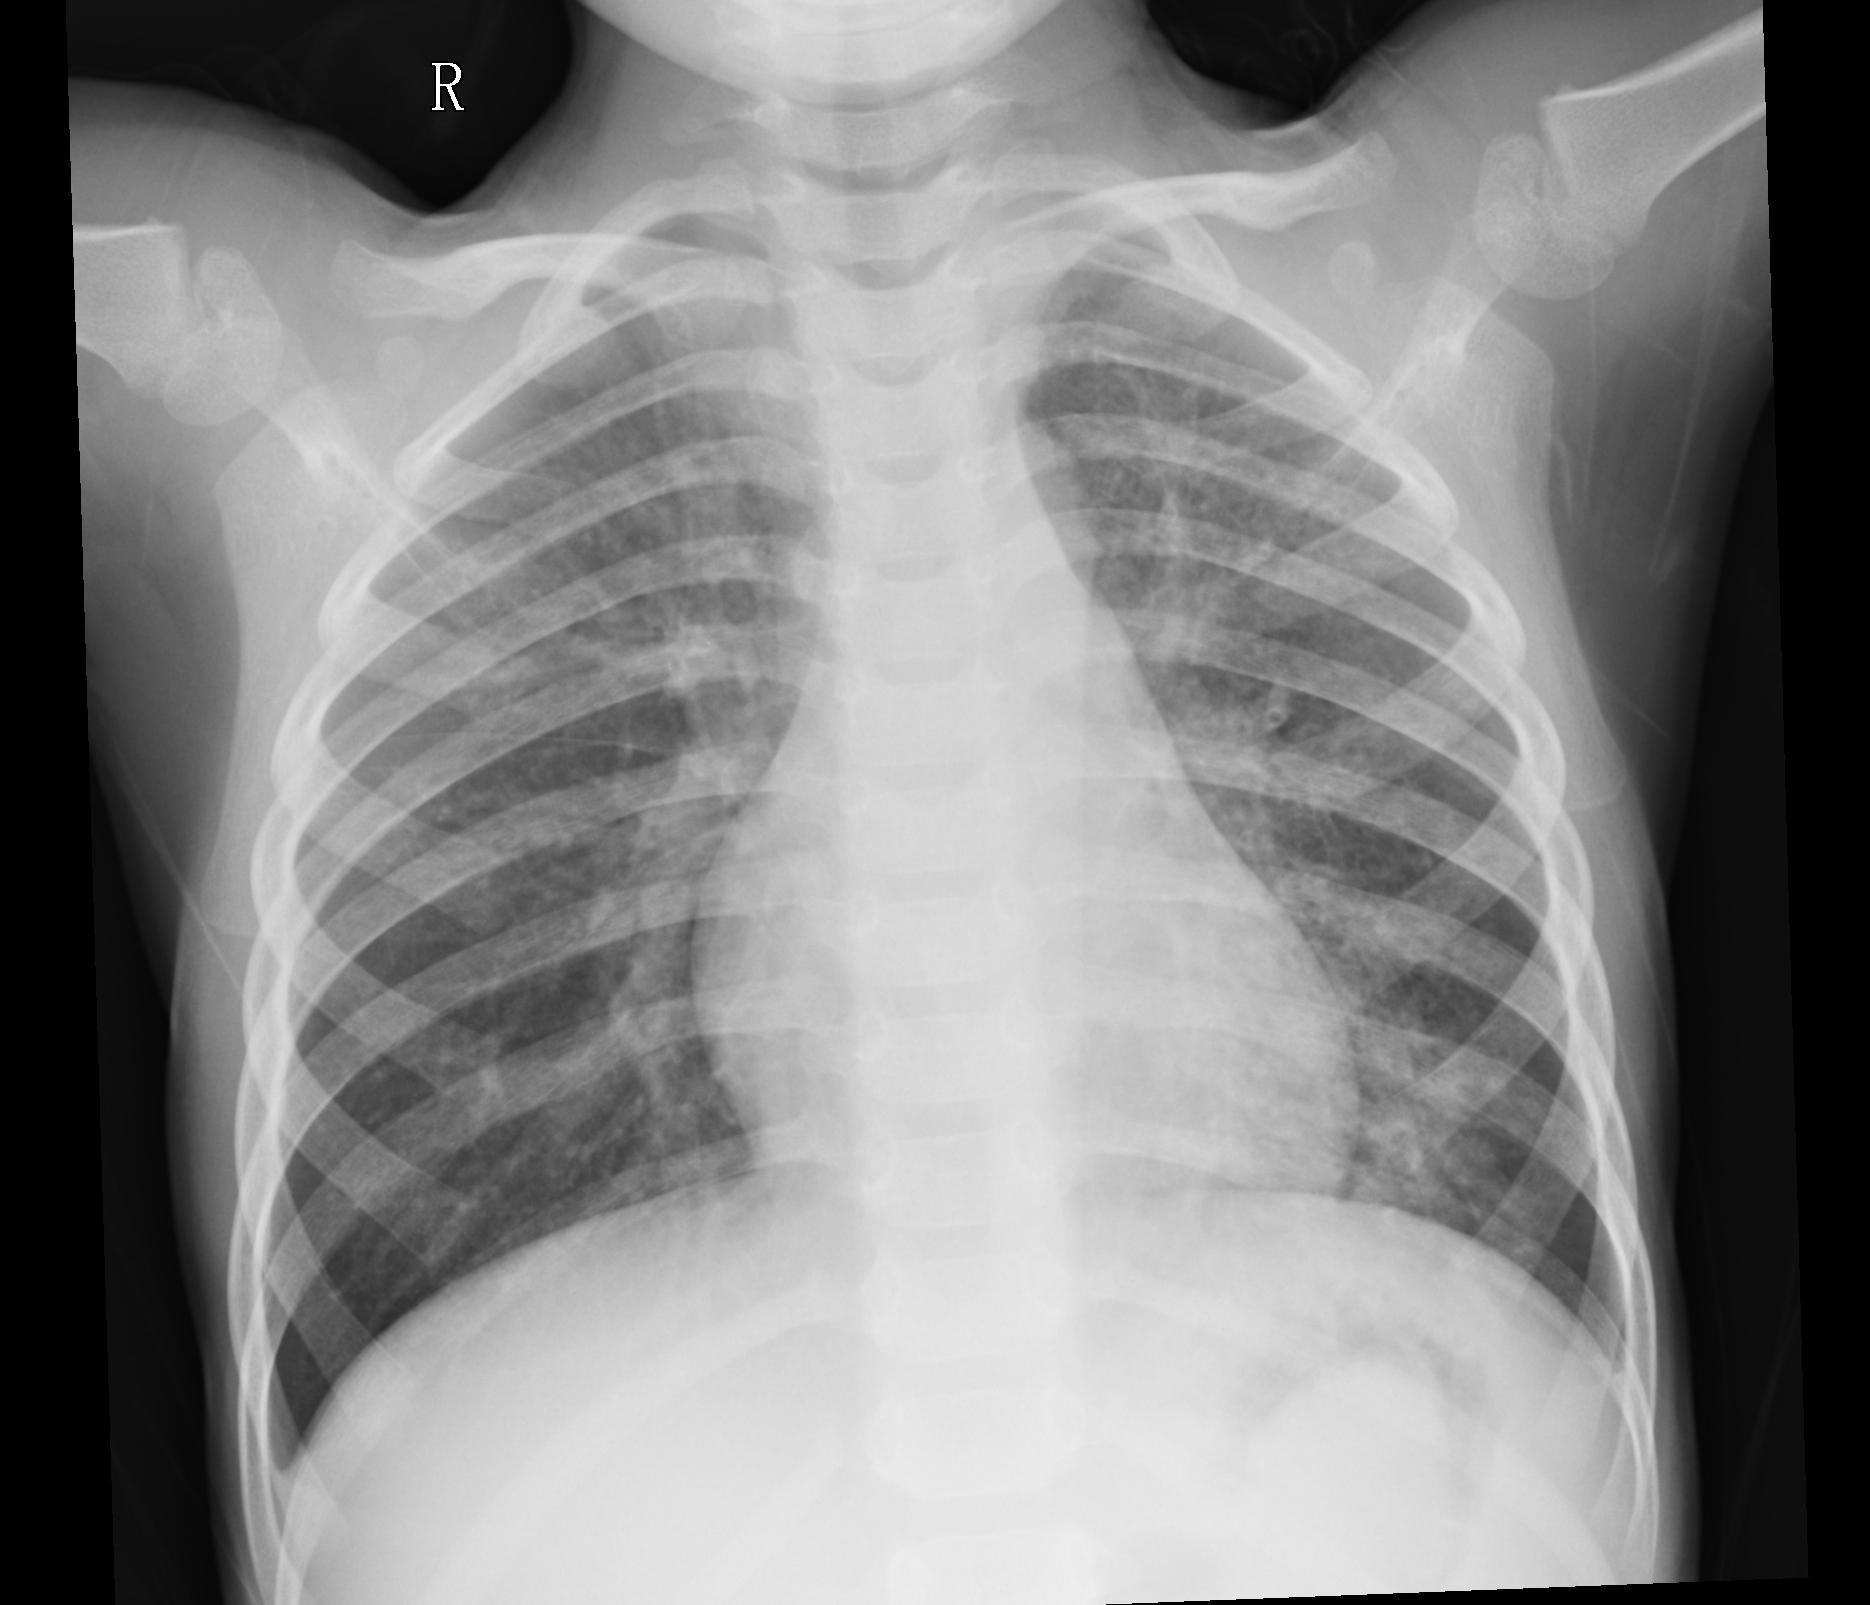
Diagnosis: PNEUMONIA